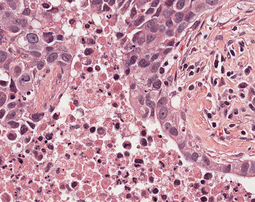
Tumor epithelial tissue: yes
Tumor-associated stroma tissue: yes
Normal tissue: no